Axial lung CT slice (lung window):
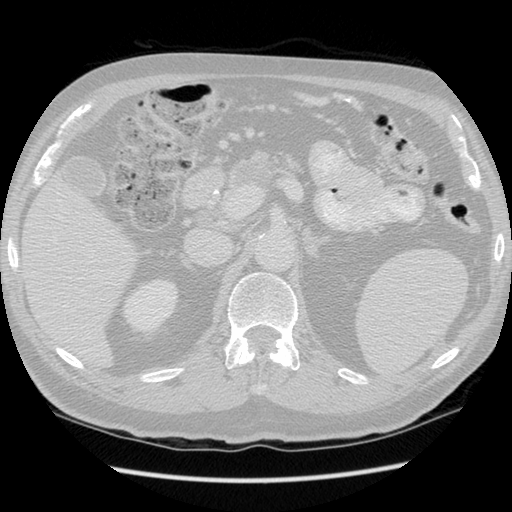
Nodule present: no